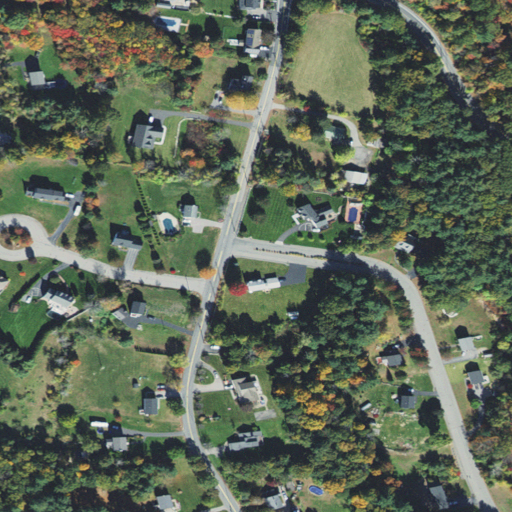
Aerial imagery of mountain in Massachusetts named Winter Hill containing low intensity development, medium intensity development, open development, deciduous forest, mixed forest, and pasture